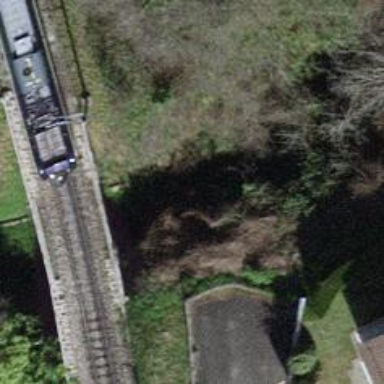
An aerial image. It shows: Abandoned railway.